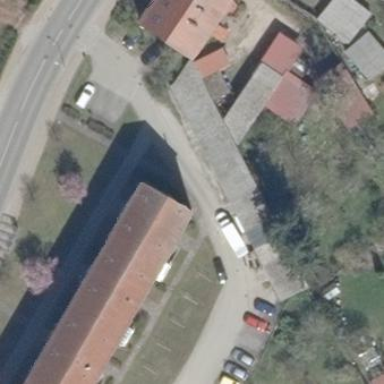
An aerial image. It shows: Group of garages.